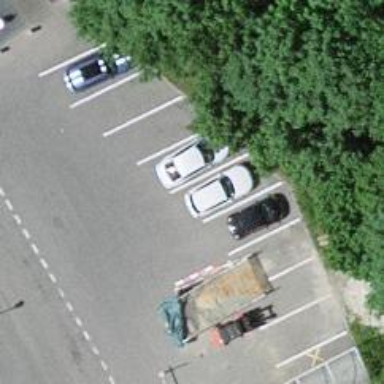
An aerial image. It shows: Street-side parking area with asphalt surface.